Question: I'm creating windows form app in C#, and I have 2 richTextBoxes.
How can I set it to half of screen -> when I change size of Form, richBoxes will be allways on half of screen

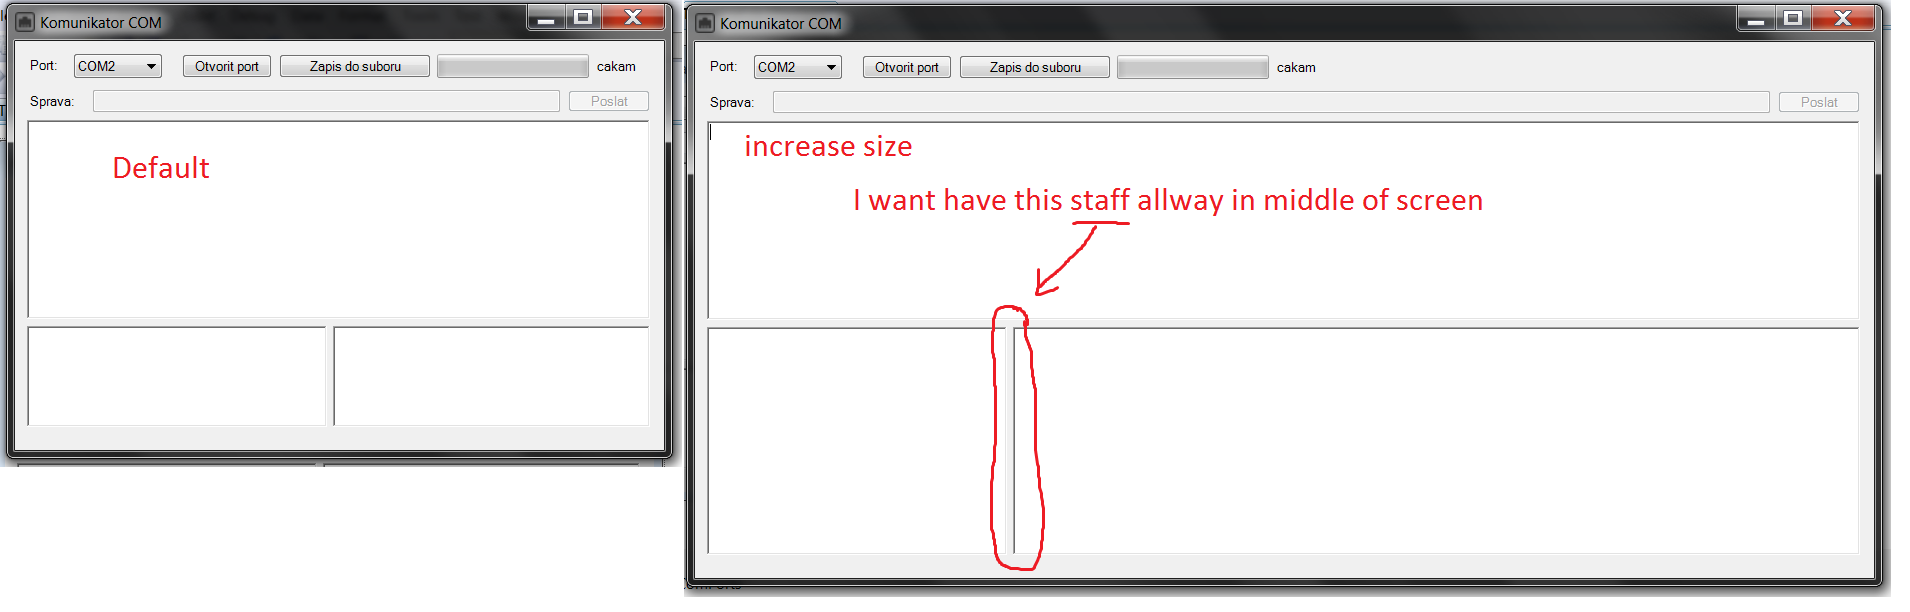
Answer: From: <URL>
Use a SplitContainer. Set IsSplitterFixed to true, in design mode set SplitPosition to be half of SplitContainer's width and set the SplitterWidth to 1. Make sure that FixedPanel is set to none. Then at runtime it will maintain the ratio of panels widths.